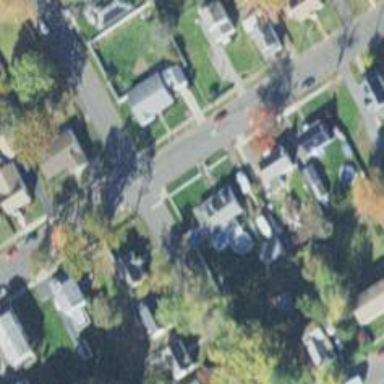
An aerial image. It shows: Residential road.